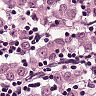
Metastatic tissue present: yes